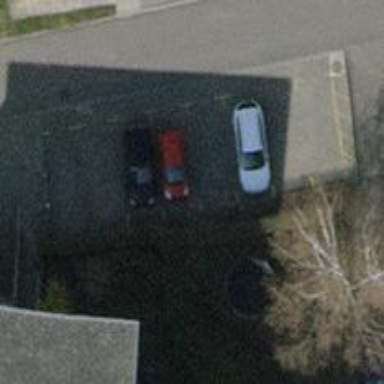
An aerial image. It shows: Parking available on the street side.